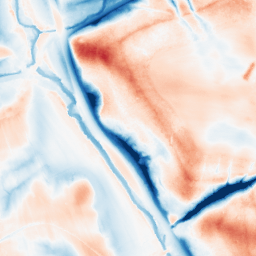
Category: edge_preserving
Decomposition family: guided
Decomposition parameters: radius: 16
eps: 0.1
Upsampling method: regularized
Upsampling parameters: scale: 4
lambda_reg: 0.01
Upsampling scale: 4